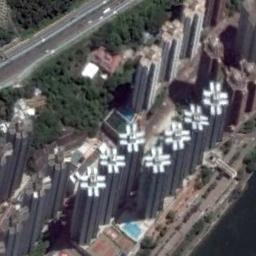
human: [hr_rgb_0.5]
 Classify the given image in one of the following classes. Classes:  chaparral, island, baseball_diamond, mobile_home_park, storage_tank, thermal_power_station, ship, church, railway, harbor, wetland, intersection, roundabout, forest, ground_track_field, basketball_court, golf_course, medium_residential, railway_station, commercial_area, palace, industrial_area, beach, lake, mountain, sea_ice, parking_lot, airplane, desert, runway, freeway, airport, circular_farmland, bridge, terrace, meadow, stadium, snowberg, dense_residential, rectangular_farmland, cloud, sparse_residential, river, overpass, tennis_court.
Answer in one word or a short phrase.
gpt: commercial_area